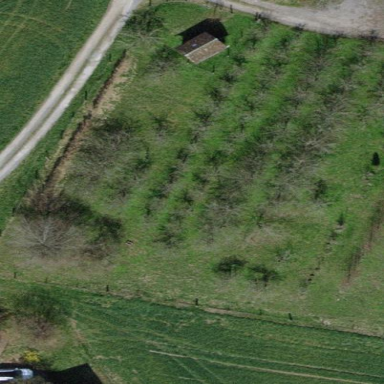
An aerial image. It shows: Orchard.